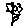
Label: flower